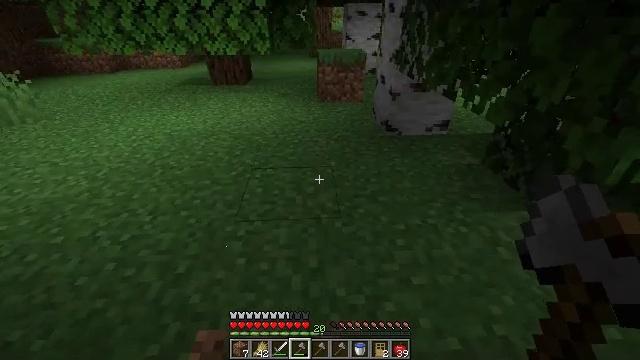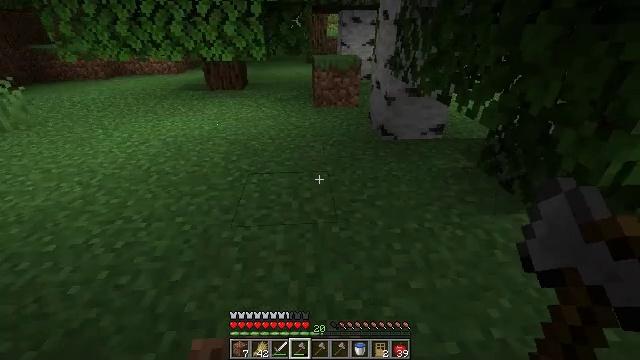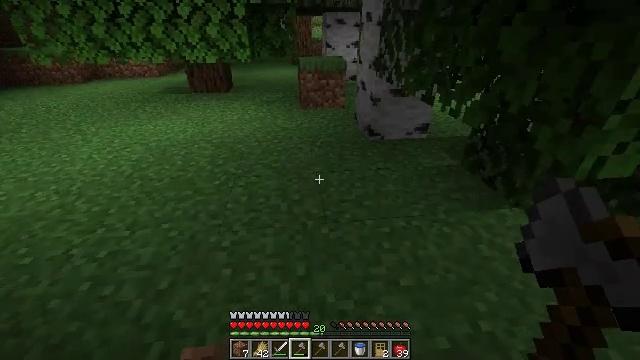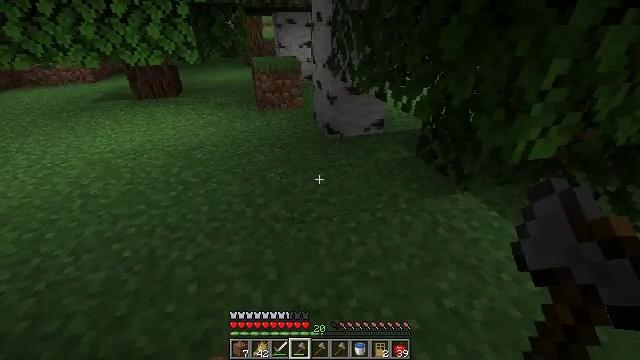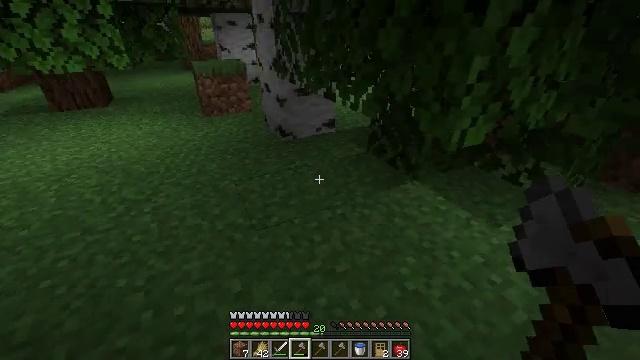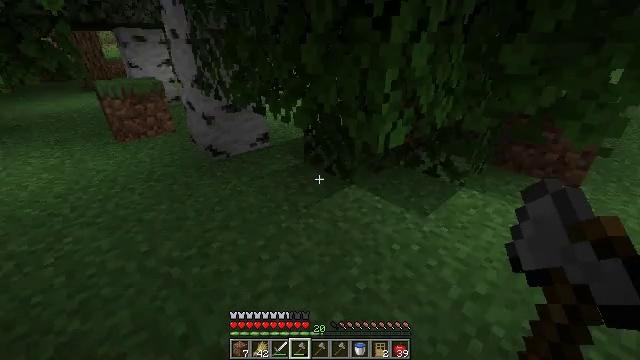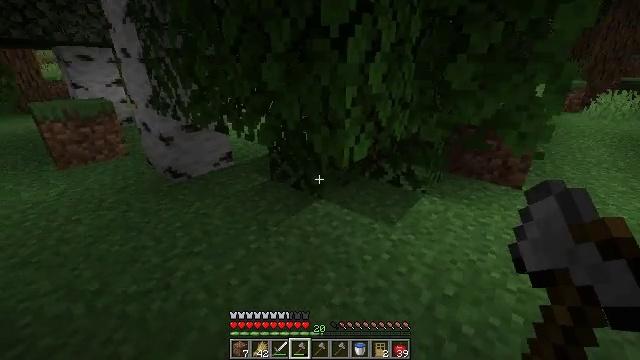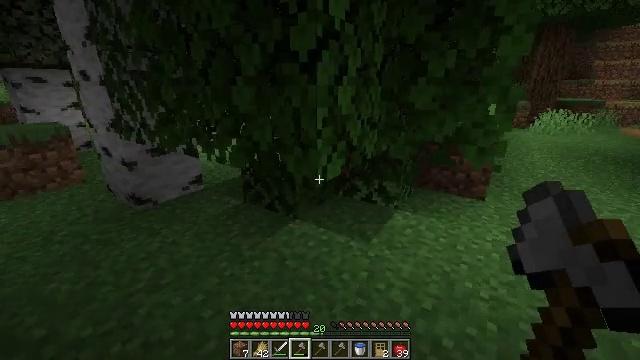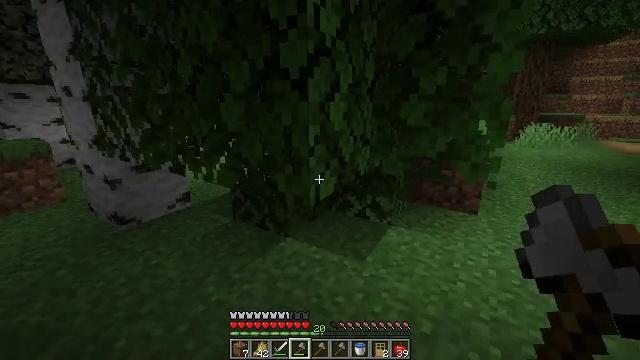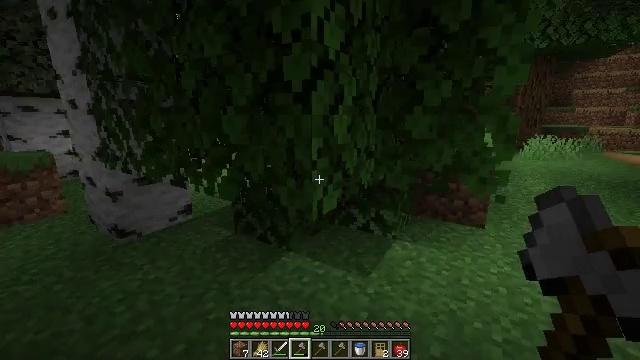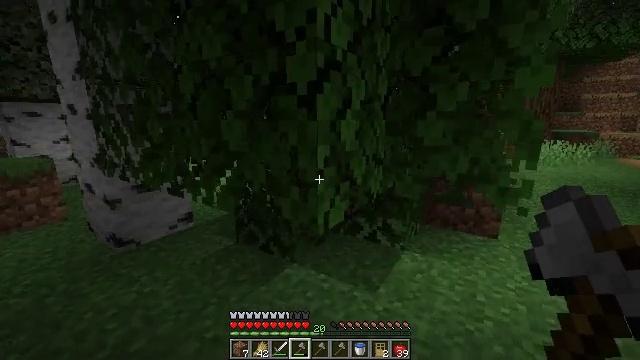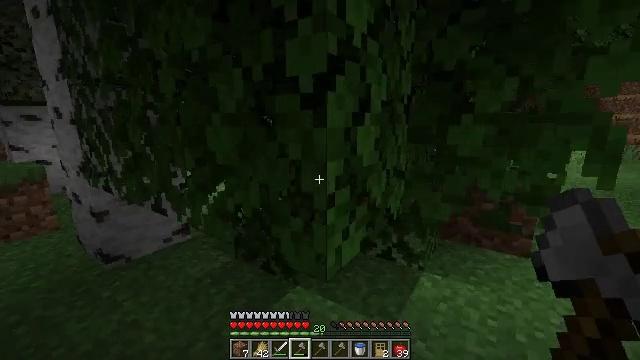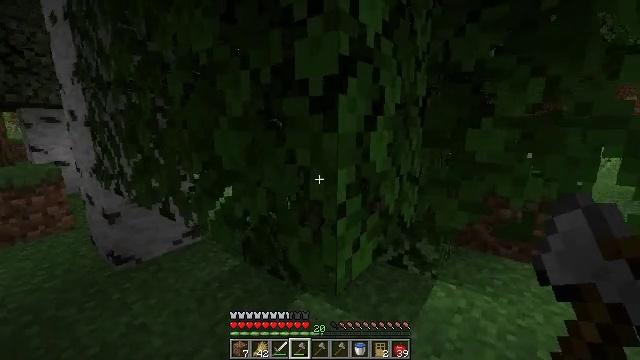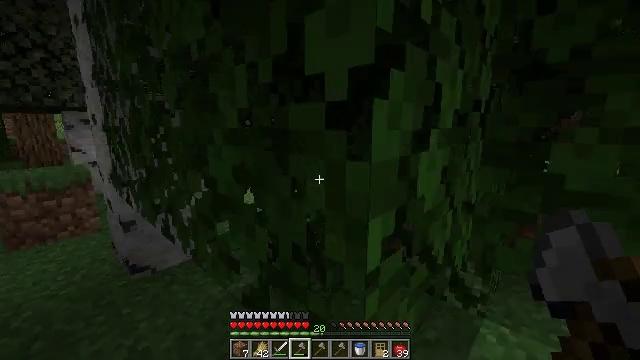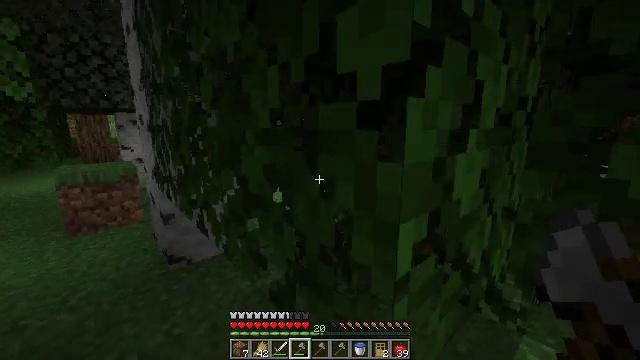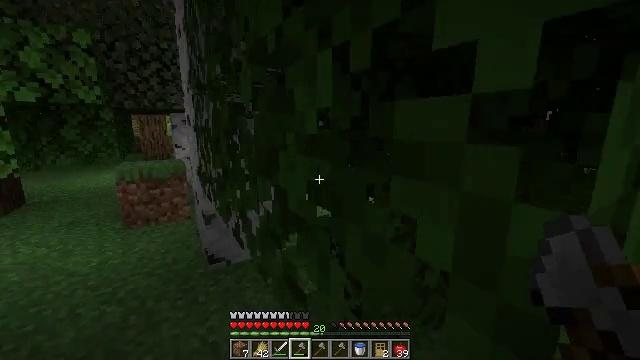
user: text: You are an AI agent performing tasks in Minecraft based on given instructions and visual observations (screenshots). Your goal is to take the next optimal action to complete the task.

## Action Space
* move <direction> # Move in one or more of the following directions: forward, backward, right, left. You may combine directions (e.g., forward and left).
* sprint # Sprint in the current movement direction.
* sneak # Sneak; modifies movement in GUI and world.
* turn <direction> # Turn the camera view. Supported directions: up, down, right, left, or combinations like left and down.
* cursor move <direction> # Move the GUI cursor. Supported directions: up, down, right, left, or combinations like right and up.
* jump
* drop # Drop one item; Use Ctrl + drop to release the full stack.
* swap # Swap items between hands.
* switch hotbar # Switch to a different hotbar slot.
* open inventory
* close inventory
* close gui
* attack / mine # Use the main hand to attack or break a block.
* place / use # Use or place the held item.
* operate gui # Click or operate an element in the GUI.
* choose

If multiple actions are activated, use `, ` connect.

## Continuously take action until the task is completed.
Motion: motion action
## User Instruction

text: Mine grass block from the ground.
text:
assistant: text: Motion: turn up
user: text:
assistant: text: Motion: turn right
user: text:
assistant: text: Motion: turn right
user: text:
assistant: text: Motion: turn right
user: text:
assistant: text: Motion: turn right and up
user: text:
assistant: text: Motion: turn right and up
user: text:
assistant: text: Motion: turn right and up
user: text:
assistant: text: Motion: move forward, turn right and up
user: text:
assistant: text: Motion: move forward, turn up
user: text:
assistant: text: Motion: move forward, turn up
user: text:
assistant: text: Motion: move forward, turn left
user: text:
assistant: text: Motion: move forward, turn left
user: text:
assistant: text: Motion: move forward, turn left
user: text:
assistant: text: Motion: move forward and move left, turn left
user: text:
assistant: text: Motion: move forward and move left, turn left
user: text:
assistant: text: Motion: move forward and move left, turn left
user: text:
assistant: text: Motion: move forward and move left, turn left and down
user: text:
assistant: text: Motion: move forward and move left, turn left and down
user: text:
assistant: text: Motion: move forward and move left, turn left and down
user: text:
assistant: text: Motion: move forward and move left, turn left
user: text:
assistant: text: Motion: move forward and move left, turn left
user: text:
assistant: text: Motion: move forward, turn left
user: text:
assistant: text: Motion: move forward, turn left and up
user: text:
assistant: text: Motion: move forward, turn left and up
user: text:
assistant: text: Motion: move forward, turn left and up
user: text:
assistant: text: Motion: move forward, turn left and up
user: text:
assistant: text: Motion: move forward and move left, turn left and up
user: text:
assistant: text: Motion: move forward and move left, turn left and up
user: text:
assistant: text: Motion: move forward and move left, turn left and up
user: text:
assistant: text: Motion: move forward and move left, turn left and up